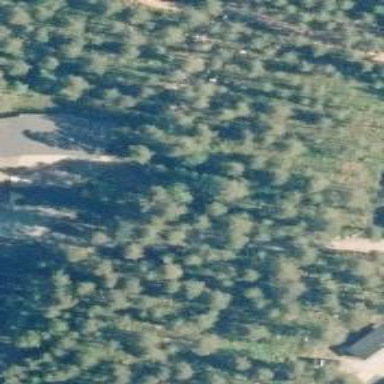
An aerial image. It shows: Woodland with evergreen needle-leaved trees.